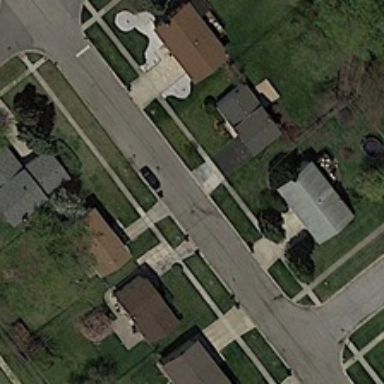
This area is a luxury villa residential area .